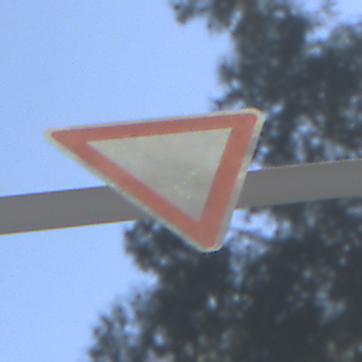
Verkehrszeichen: VorfahrtGewaehren
Umgebung: Outdoor, Nature
Tageszeit: MorningAfternoon
Wetter: Clear
Licht: Natural
Jahreszeit: NotSpecified
Kontrast: HighContrast